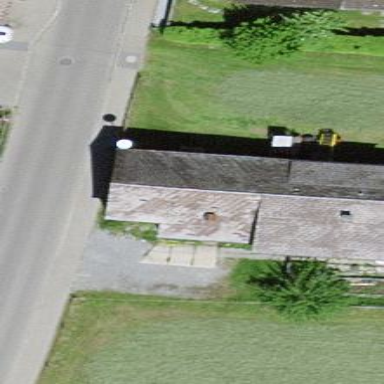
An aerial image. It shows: Detached building with gabled roof.